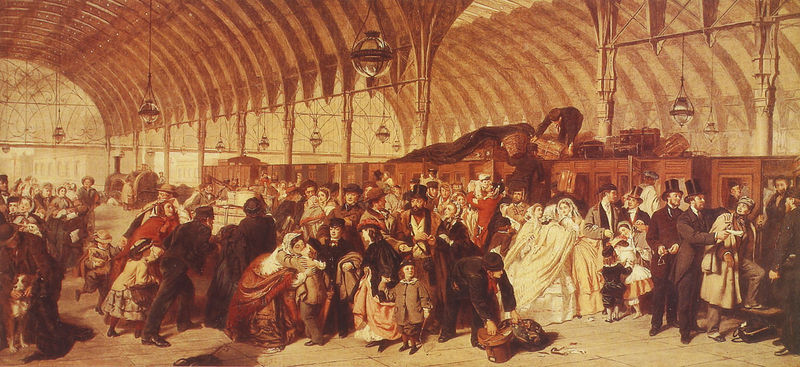
Titel: Der Bahnhof
Künstler: Willam Frith Powell
Institution: Leicester, Leicester Museum and Art Gallery
Schlagwörter: gemälde, mann, frauen, menschen, mädchen, braun, frau, glas, lampe, lampen, laternen, männer, säule, rot, haube, masse, zylinder, anzug, kind, mutter, kinder, kuss, gepäck, zug, treiben, wagen, abfahrt, freude, halle, gewölbe, knabe, abschied, auflauf, menschenmasse, bahnhof, schachtel, schmerz, bahn, eisenbahn, ankunft, aufbruch, reisende, familien, sohn, reifrock, koffer, willkommen, rottöne, bahnhofshalle, schränke, reisen, waggon, züge, massen, eile, wiedersehen, verabschiedung, far, gedrängel, hgemälde, bahnhofmenschen, abfaht, abschied eisenbahn, umaramung, banhof, gepäckträger, bahnhof zug